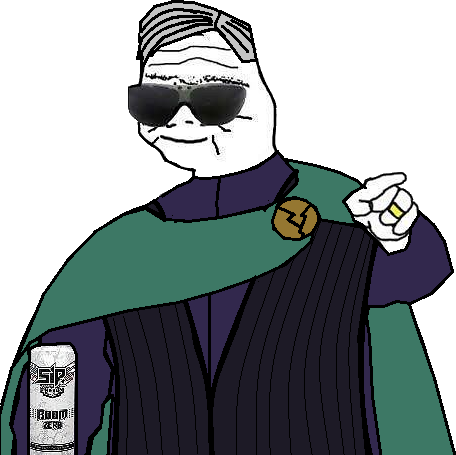
Label: 5_Boomer